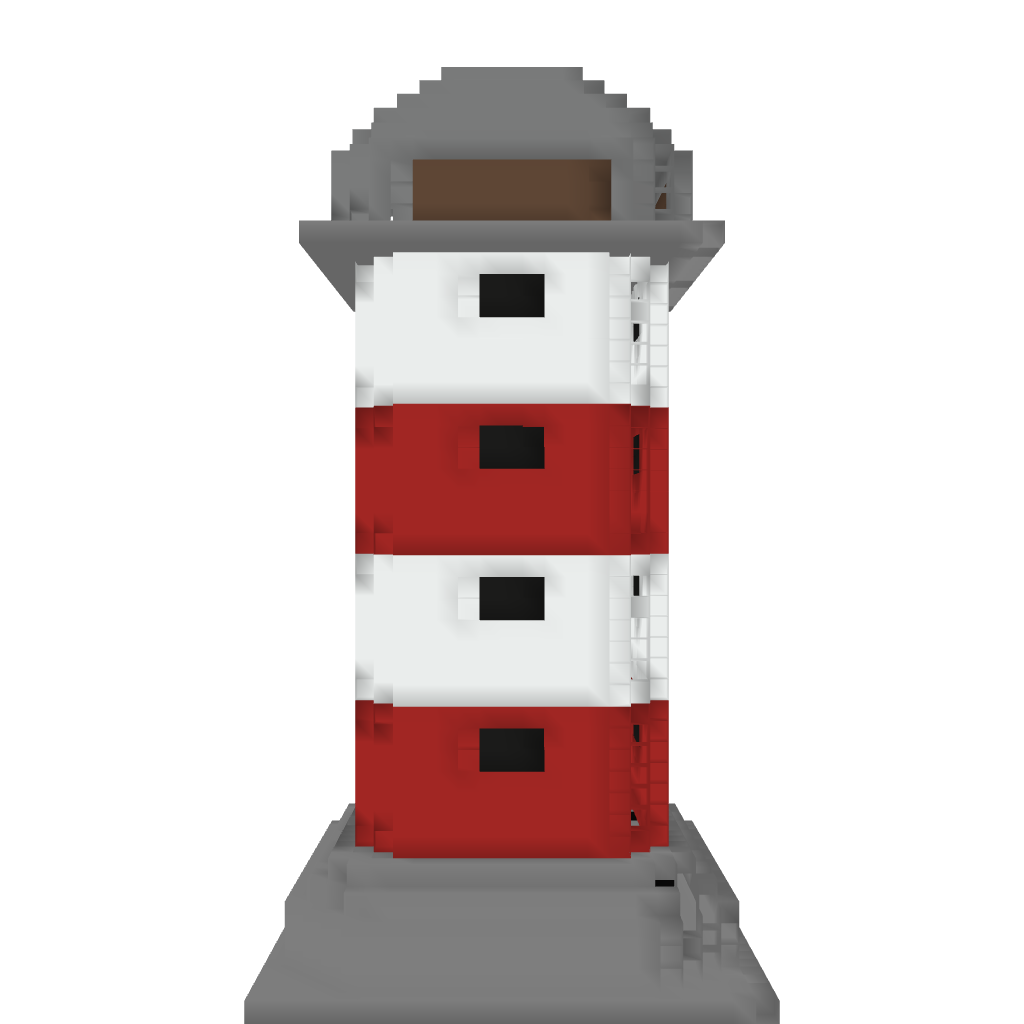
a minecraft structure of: My First Creation